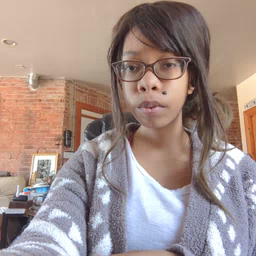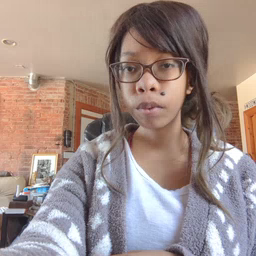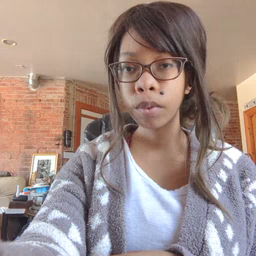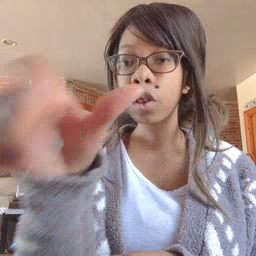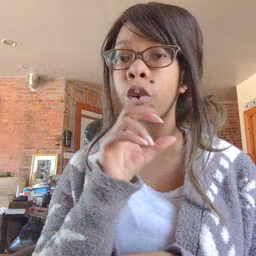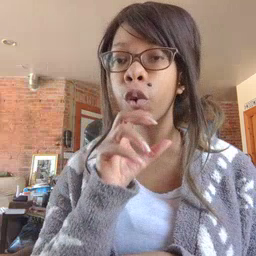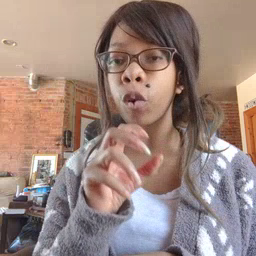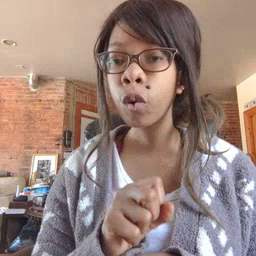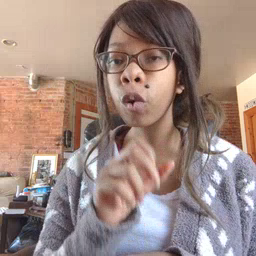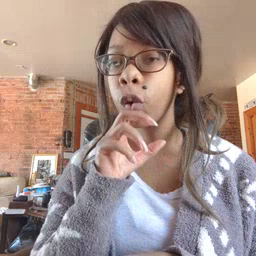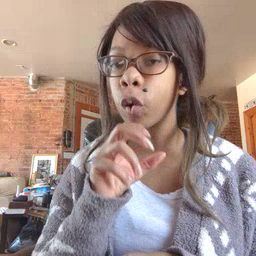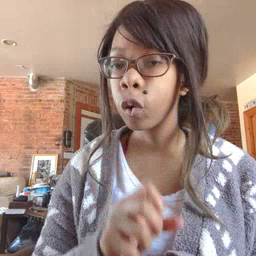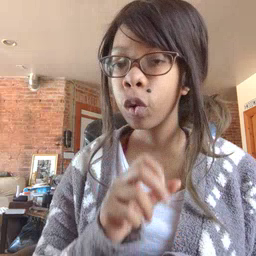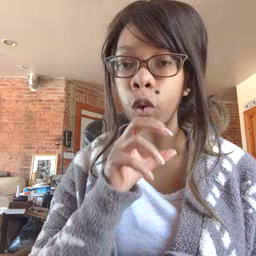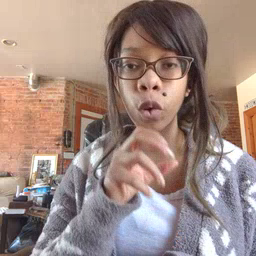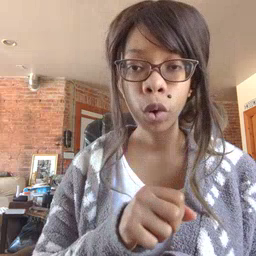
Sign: old